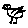
Label: bird